Question: I have a SD file to read. I couldn't upload the whole file. so I gave a snapshot in the image below.

This is a SD file (Structural data file) that explains the structure of a molecule. 803 and AMH are two molecules. Also, within same molecule there are several fragments. Each fragment is separated by four dollar sign ($$$$). I am a new to perl as I am a biomedical research student. However, I wrote a script that finds the occurrence of $$$$ and then the occurrence of molecule code (here 803) in line next to it.
'''
{
open (FILE, '<', "try_803.txt");
my $ligandcode="803";
while (<FILE>) {
my $nextline = <FILE>;
if ( $_=~/$$$$/ && $nextline=~/$ligandcode/){
# do something
}
}
}
'''
This code checks the very first occurrence of $$$$ followed by 803. But, I want it to go further to next occurrence of $$$$ followed by 803. I don't know how many times will this pattern will occur. technically I can't specify the no of fragment before hand. Can you help me improving this code and finding a solution for problem. I'll be grateful.
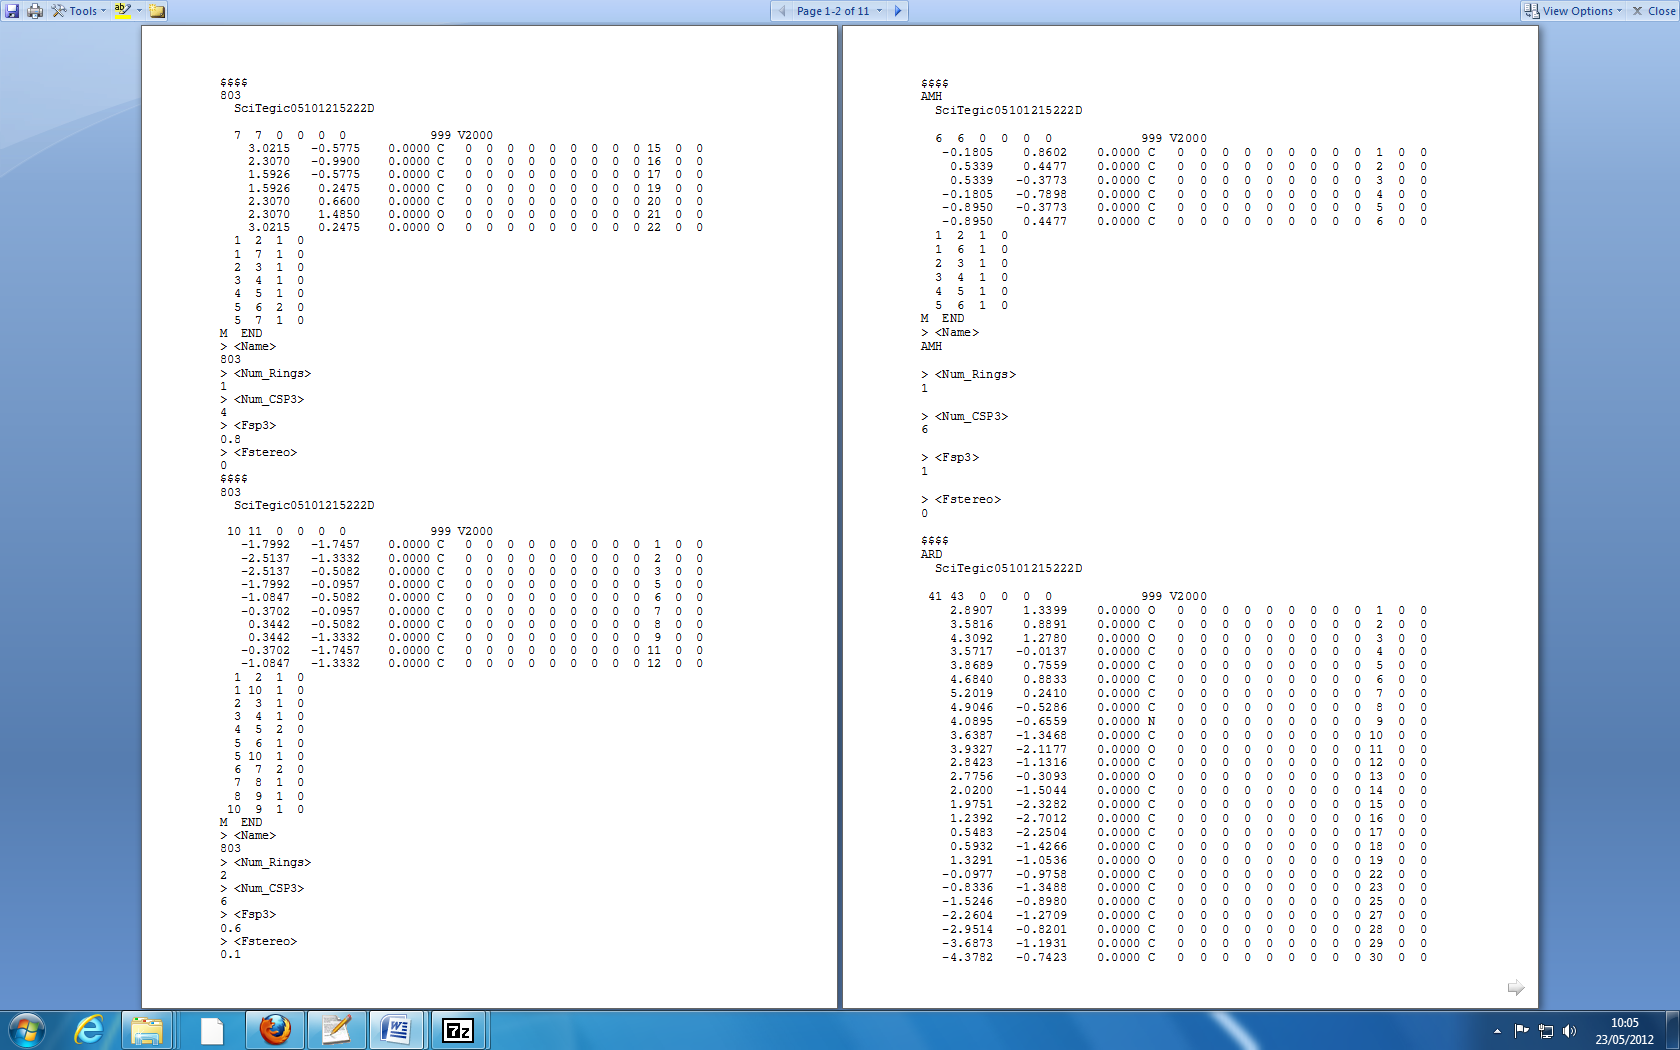
Answer: You can set the input record separator to four dolar signs, a newline and 803.
'''
local $/ = '$$$$' . "
803";
'''
Then, you can read the whole molecules in a loop:
'''
while (<FILE>) {
my $molecule = $_;
}
'''